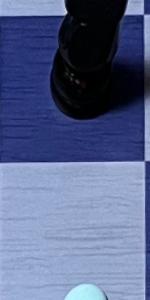
Label: Empty